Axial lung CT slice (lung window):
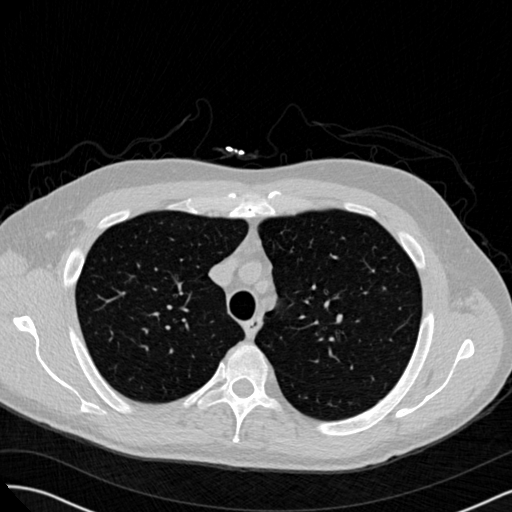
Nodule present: no